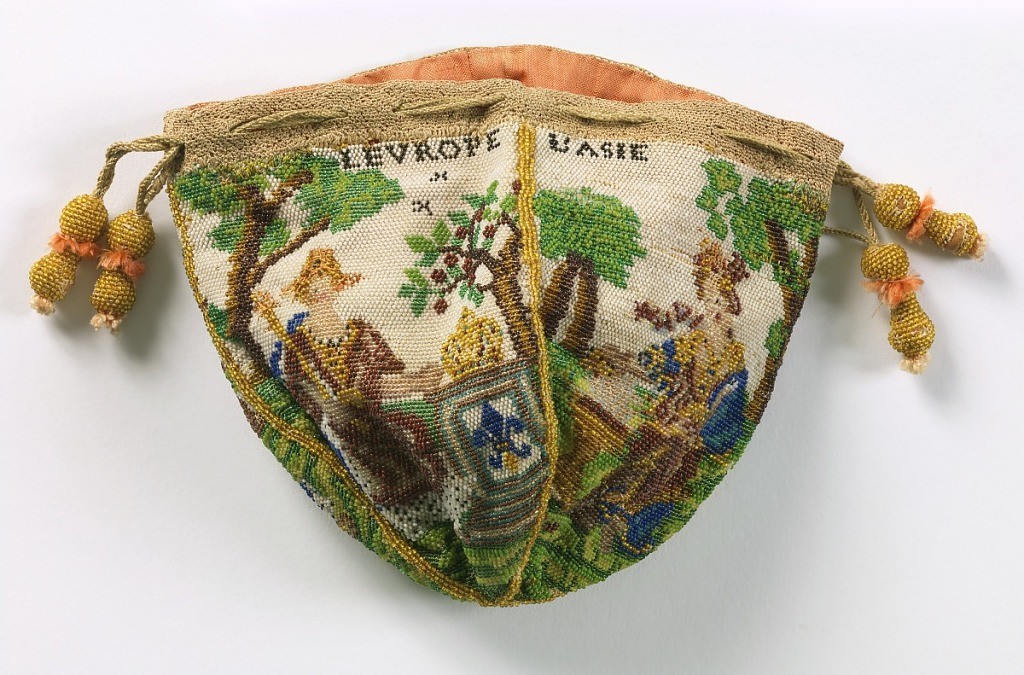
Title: Purse
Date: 18th century
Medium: cotton, silk, beads Technique: looping incorporating strung beads.
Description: Small bag of very fine beadwork illustrating the four continents:  "LEUROPE", "L'ASIE", "L'AFRIQUE" and LAMERIQUE". Panels worked separately then joined.